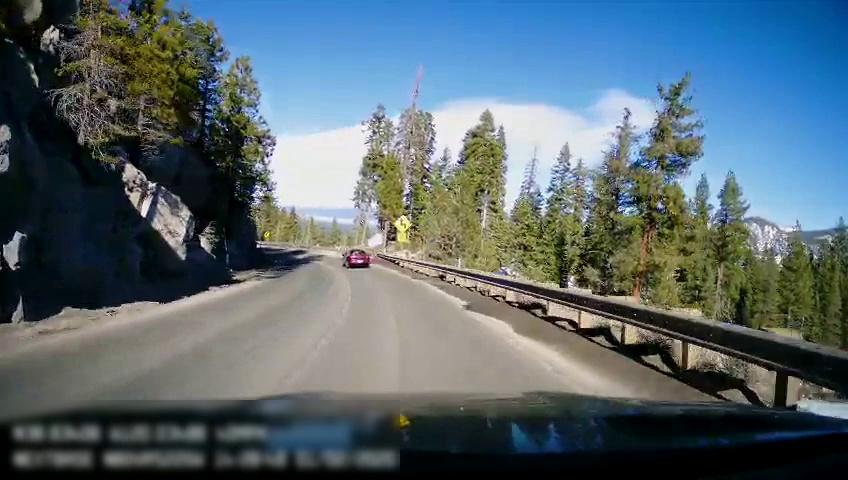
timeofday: Day
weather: Sunny
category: Drivable Space
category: Vehicles | Car
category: Lanes | Opposite Lane
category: Lanes | Current Lane
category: Traffic | Signs
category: Traffic | Signs